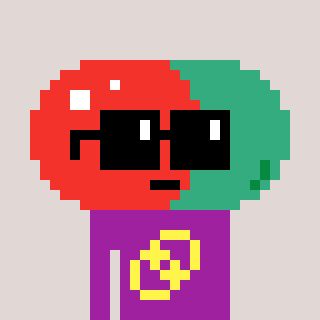
a pixel art character with square black sunglasses, a pill-shaped head and a magenta-colored body on a warm background